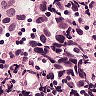
Metastatic tissue present: yes